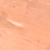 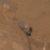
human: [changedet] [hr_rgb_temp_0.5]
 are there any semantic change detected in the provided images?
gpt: Few constructions are present in the middle of the desert.